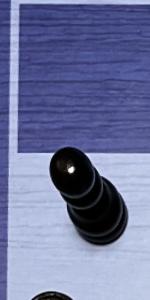
Label: Pawn_Black